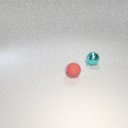
small red rubber sphere to the left of small cyan metal sphere